Question: I'm new to this program and I found a problem when try to log in to start my programming. I get an error as shown in the figure below and stuck here for quite some time and I wonder it was came out with such strange characters. Hopefully could receive some recommendations and solutions over here.

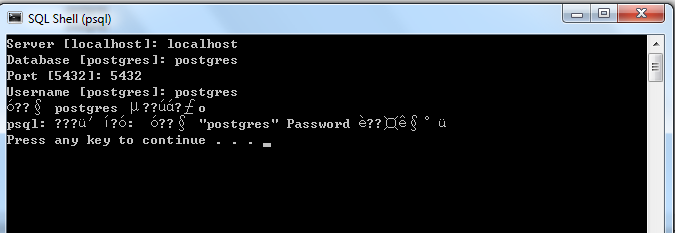
Answer: You most likely have an encoding problem.
As you said in chat, your database encoding is UTF-8, while your shell encoding is CP-1252 ("Latin-1").
You need to switch your Terminal to UTF-8 (if thats possible on windows).
But most likely you want to use 'pgAdmin' for your work. As long as you don't have a very specific reason to use the shell, its by far more convenient to use 'pgAdmin'.